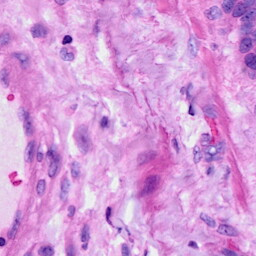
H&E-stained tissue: Ovarian